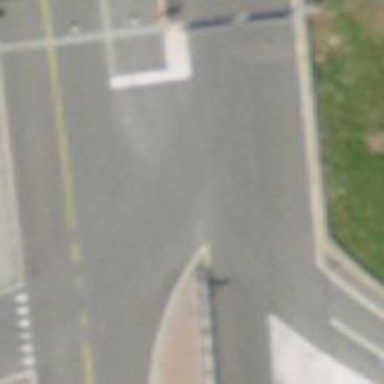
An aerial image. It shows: Primary link highway with asphalt surface.